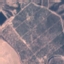
Label: PermanentCrop